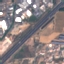
Label: Highway